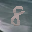
Label: 8